Interaction volume radius: 5 \u00c5
Interaction volume height: 10 \u00c5
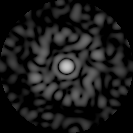
Disorder parameter: 0.765